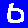
Digit: 6